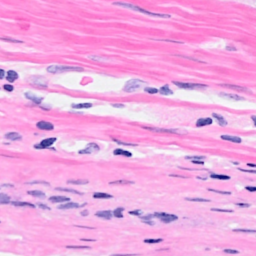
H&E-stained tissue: Breast